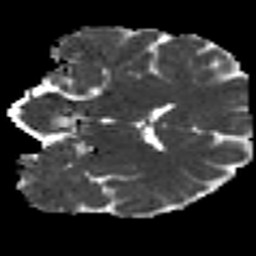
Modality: MD
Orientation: coronal
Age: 21
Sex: female
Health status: ill
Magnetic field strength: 3 T
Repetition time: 8.4 s
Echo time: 0.0926 s